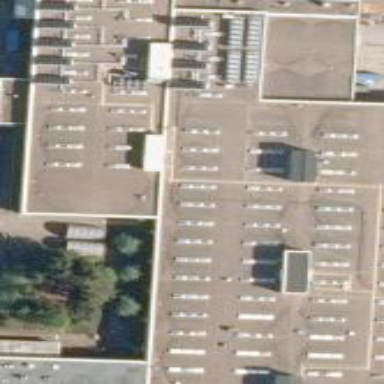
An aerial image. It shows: Block building with flat roof.